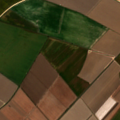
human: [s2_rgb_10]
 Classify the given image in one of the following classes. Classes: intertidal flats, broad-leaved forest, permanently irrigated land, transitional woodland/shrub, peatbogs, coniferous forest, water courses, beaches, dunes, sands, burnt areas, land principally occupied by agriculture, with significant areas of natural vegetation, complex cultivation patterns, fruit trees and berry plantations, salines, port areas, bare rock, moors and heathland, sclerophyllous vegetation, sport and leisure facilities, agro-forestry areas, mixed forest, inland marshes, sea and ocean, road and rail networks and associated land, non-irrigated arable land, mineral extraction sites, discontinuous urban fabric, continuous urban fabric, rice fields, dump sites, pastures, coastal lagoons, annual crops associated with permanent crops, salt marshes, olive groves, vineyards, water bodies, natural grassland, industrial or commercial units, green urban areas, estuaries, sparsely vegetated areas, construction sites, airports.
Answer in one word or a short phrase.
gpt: permanently irrigated land, rice fields